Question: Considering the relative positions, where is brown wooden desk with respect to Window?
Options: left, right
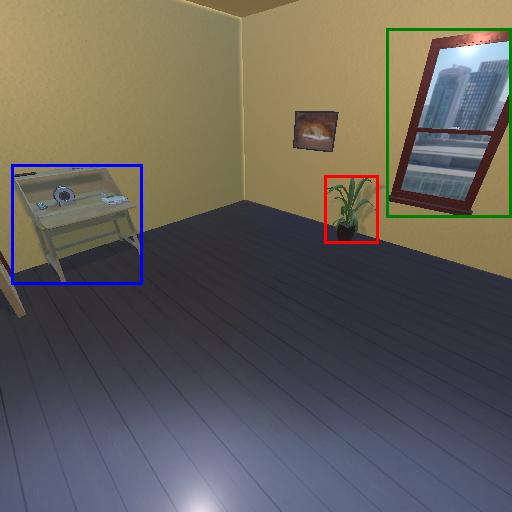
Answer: left